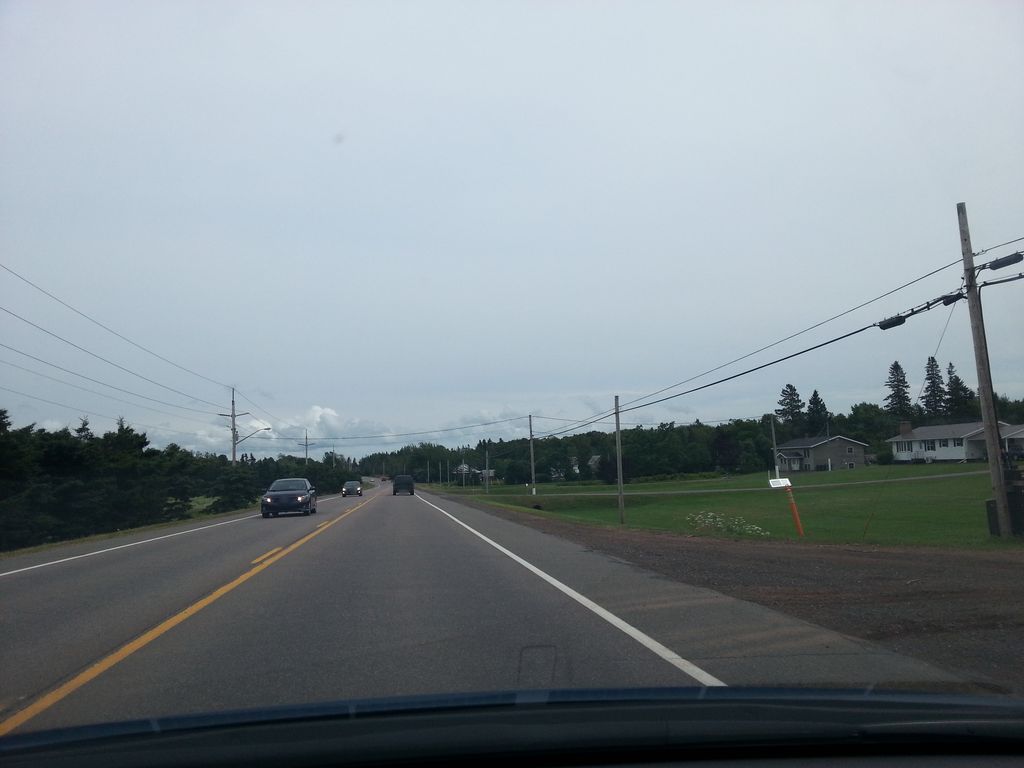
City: charlottetown